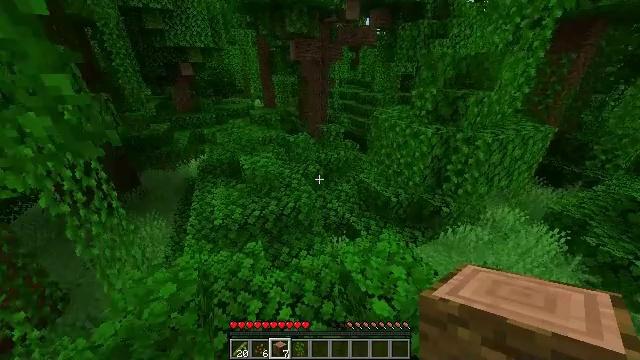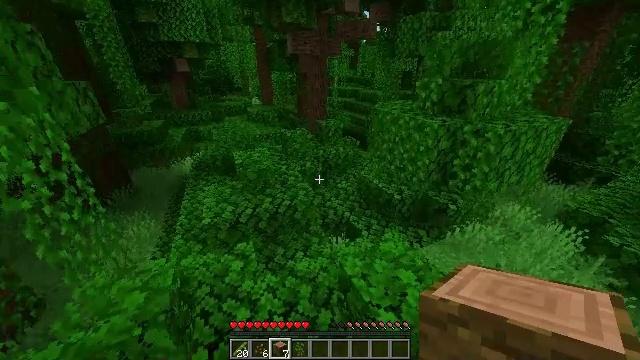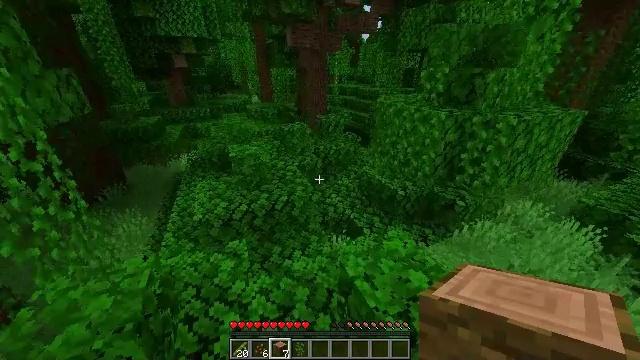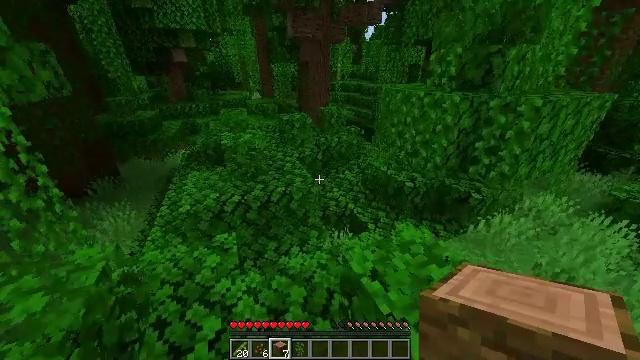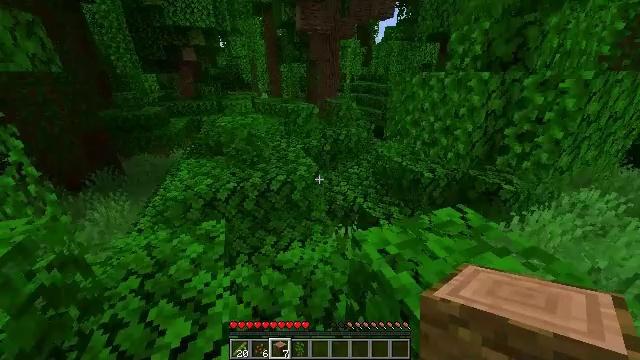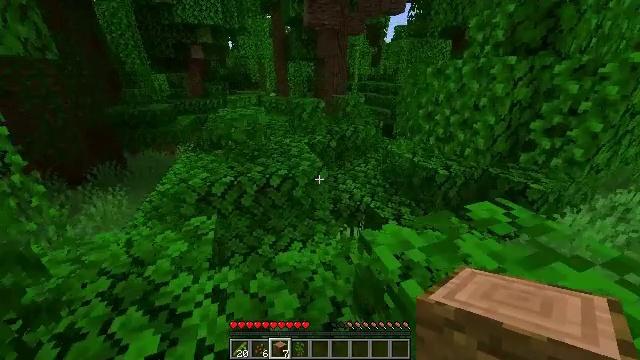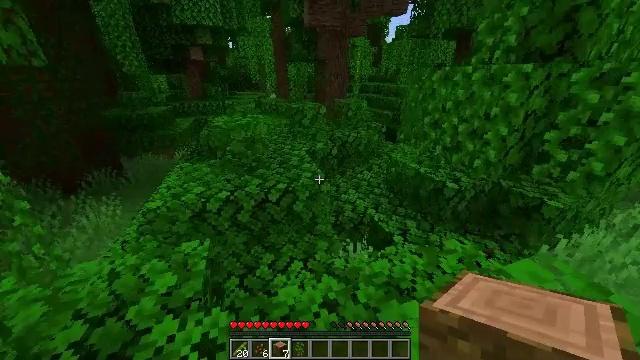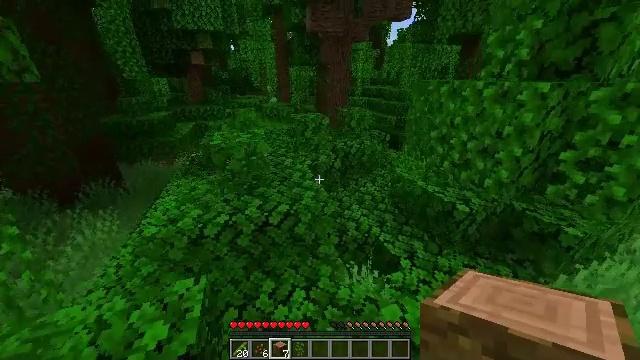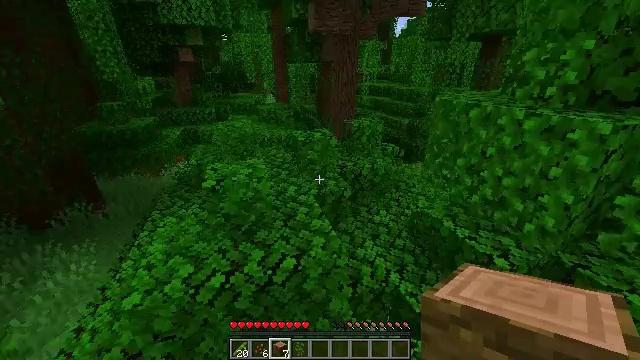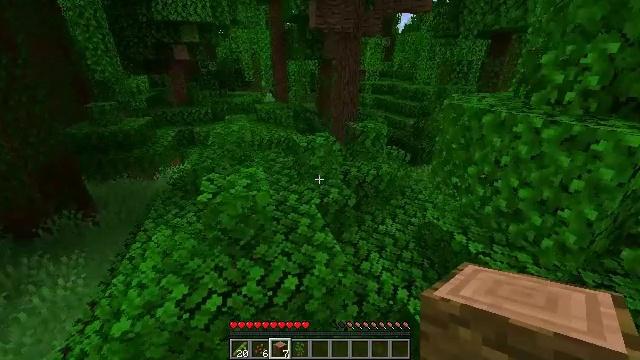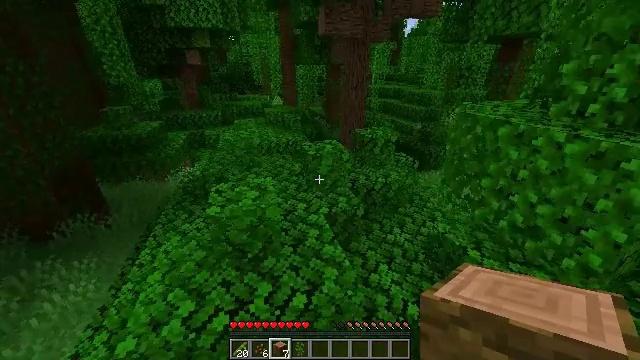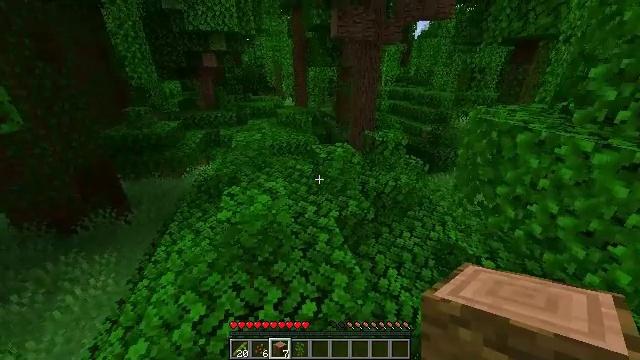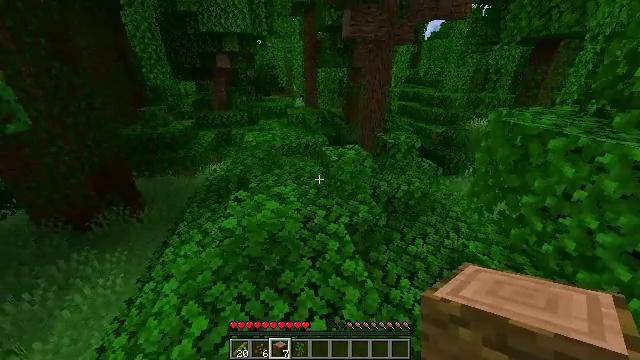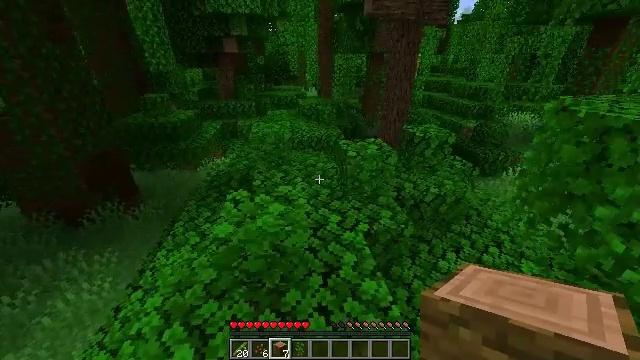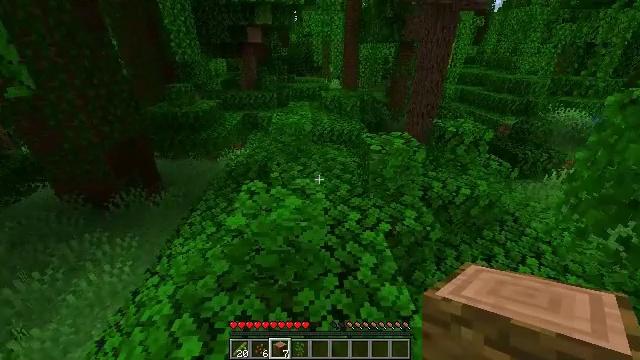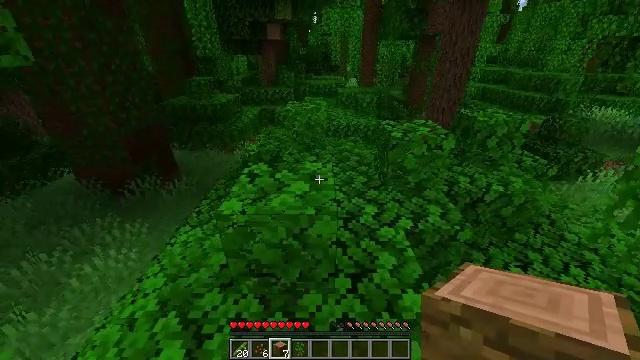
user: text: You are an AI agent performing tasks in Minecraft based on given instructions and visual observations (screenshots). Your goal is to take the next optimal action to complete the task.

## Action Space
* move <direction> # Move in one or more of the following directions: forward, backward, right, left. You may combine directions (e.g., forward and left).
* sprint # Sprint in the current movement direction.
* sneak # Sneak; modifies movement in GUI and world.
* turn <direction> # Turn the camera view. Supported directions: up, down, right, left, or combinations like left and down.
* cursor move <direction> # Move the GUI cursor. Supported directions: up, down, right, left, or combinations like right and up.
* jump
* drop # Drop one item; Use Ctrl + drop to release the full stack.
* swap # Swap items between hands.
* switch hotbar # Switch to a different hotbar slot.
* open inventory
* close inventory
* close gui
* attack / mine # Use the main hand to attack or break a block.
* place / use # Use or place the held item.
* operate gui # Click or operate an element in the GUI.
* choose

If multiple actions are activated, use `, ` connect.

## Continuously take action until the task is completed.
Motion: motion action
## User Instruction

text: Break the cocoa pod.
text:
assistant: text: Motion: move forward, jump
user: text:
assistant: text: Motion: move forward, jump
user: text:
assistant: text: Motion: move forward, jump
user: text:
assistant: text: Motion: move forward, turn left and up, jump
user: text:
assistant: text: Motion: move forward, turn left, jump
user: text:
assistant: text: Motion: move forward, sprint, jump
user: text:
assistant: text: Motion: move forward, sprint, jump
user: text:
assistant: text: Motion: move forward, sprint, jump
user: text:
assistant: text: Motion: move forward, sprint, jump
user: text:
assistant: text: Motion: move forward, sprint, turn left, jump
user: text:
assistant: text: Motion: move forward, turn left, jump
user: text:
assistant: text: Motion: move forward, turn left, jump
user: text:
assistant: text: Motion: move forward, turn left, jump
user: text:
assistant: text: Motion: move forward, turn left and down, jump
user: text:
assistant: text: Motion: move forward, turn left, jump
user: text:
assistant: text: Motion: move forward, turn left, jump
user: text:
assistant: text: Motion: move forward, jump
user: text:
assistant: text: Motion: move forward, sprint, jump
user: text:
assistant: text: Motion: move forward, sprint, jump
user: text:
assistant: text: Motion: move forward, sprint, jump
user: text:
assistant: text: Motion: move forward, sprint, jump
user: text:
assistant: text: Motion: move forward, sprint, jump
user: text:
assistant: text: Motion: move forward, jump
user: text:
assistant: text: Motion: move forward, jump
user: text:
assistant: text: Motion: move forward, jump
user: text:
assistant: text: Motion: move forward, jump
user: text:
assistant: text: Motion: move forward, jump
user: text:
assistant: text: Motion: move forward, jump
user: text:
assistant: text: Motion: move forward, sprint, jump
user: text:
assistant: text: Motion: move forward, sprint, jump